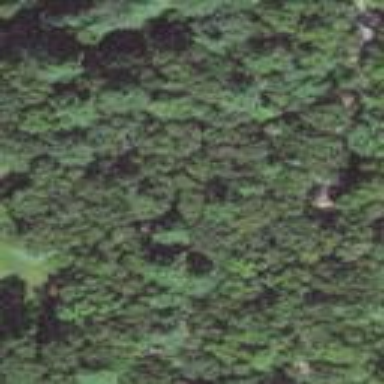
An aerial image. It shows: Woodland with needle-leaved trees.